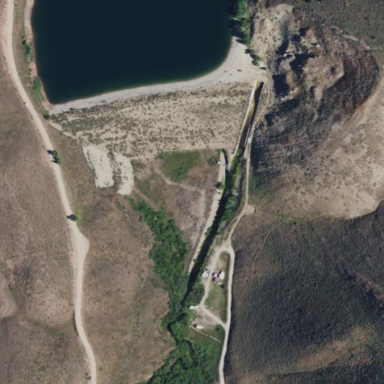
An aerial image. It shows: Dam along waterway.